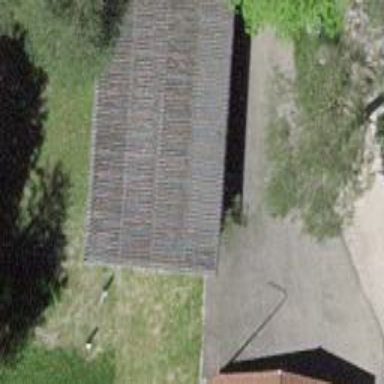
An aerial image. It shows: Shooting range building used for military purposes.